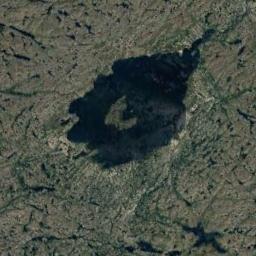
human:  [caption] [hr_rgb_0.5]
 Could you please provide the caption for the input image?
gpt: There are two lakes in the picture .

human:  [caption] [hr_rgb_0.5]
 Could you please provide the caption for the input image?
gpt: There are many lakes of different shapes and sizes .

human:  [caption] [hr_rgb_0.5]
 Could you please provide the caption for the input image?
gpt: The lake lies in a mountainous area and the water is dark blue .

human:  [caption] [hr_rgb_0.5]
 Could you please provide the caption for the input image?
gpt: A blue lake surrounded by forest .

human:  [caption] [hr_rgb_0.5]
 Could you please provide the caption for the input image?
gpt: There are brown bare land and some green plants around the lake .